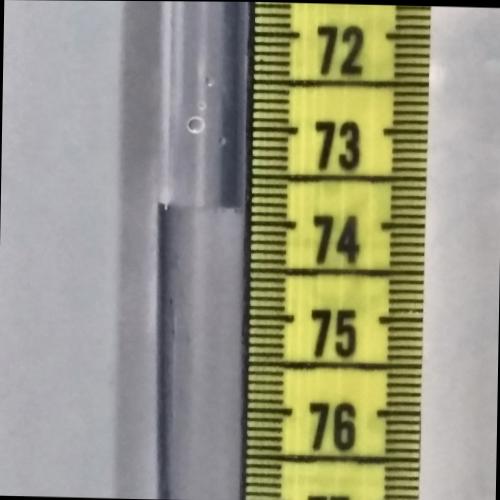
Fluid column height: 73.8 cm